Field crop: maize
Growth stage: 2
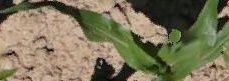
Species: maize